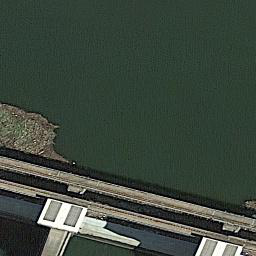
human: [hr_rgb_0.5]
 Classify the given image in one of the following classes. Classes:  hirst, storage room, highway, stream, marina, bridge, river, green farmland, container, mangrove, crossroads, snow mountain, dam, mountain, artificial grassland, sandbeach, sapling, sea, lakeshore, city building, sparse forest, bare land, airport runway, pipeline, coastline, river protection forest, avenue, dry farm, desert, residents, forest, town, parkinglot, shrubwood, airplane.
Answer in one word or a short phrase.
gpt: dam